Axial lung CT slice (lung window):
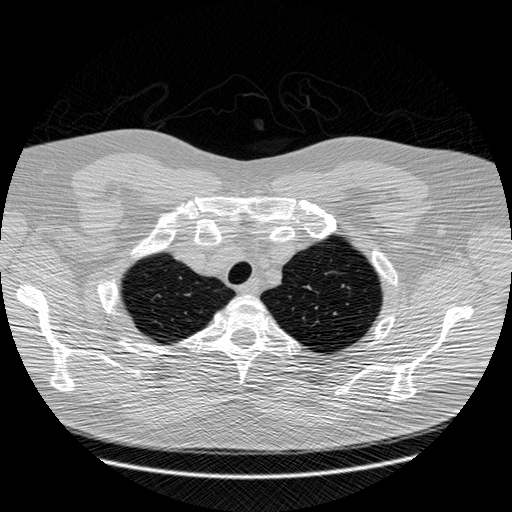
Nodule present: no